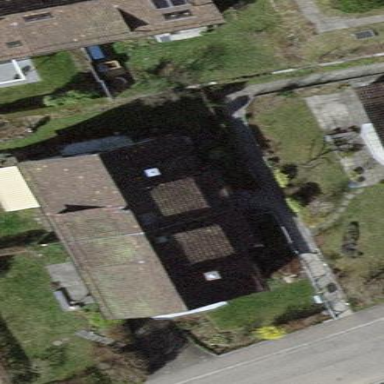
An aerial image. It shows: Pitched roof building.